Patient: sex M, age 35
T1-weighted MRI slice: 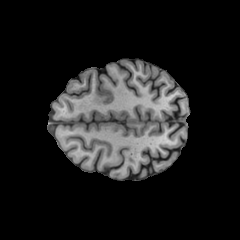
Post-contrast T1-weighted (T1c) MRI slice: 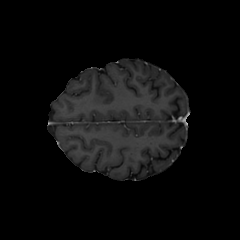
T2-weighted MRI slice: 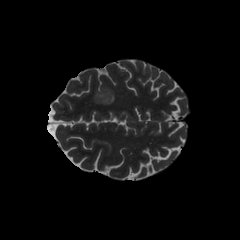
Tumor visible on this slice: yes
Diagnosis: Astrocytoma, IDH-mutant
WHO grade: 3